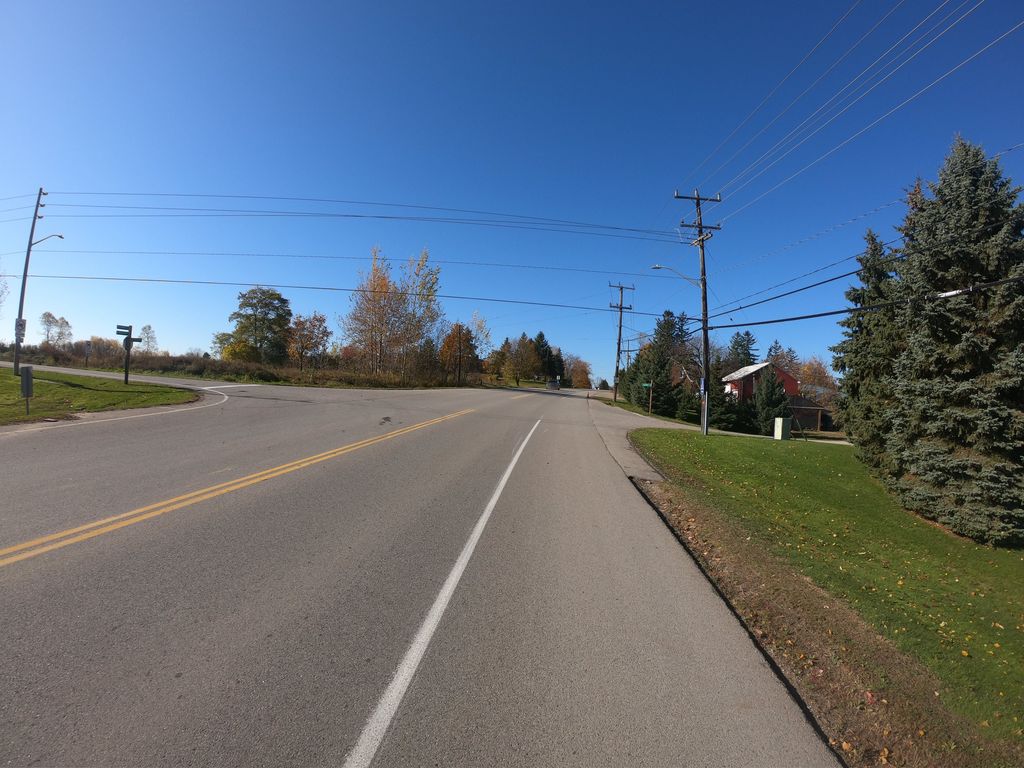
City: kitchener-waterloo